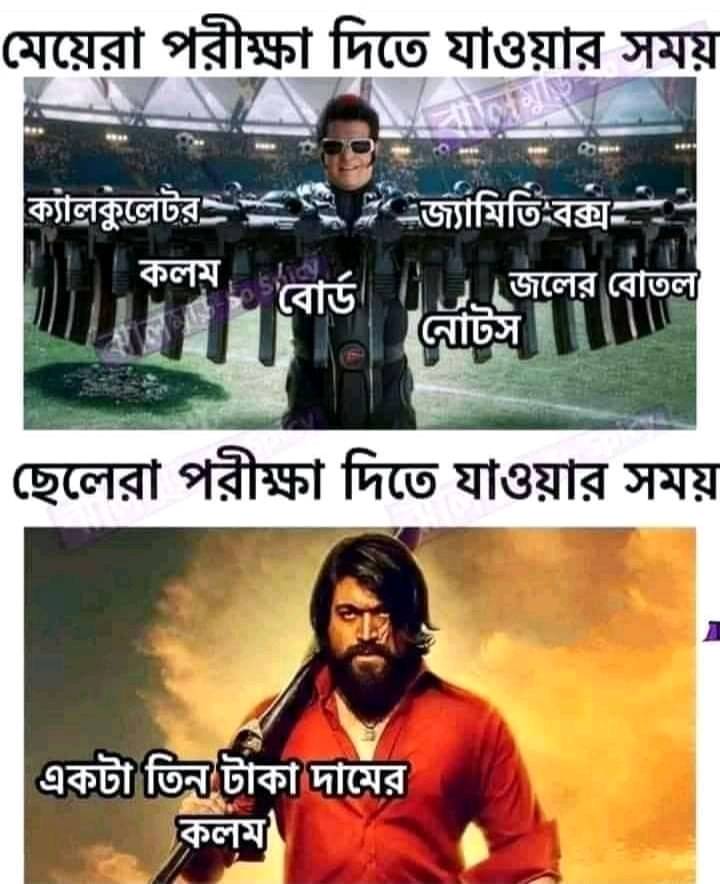
Caption: মেয়েরা পরীক্ষা দিতে যাওয়ার সময়     ক্যালকুলেটর  জ্যামিতি বক্স   কলম  বোর্ড    নোটস   জলের বোতল      ছেলেরা পরীক্ষা দিতে যাওয়ার সময়    একটা তিন টাকা দামের কলম
Label: non-hate